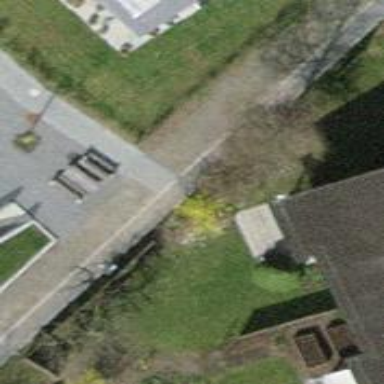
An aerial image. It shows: Paved path.